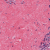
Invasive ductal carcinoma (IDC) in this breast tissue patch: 0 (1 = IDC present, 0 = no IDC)